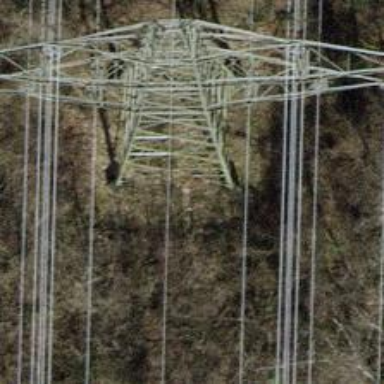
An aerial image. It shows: Power tower.